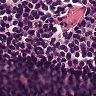
Metastatic tissue present: no